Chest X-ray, PA view. Patient: 36 years old, sex M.
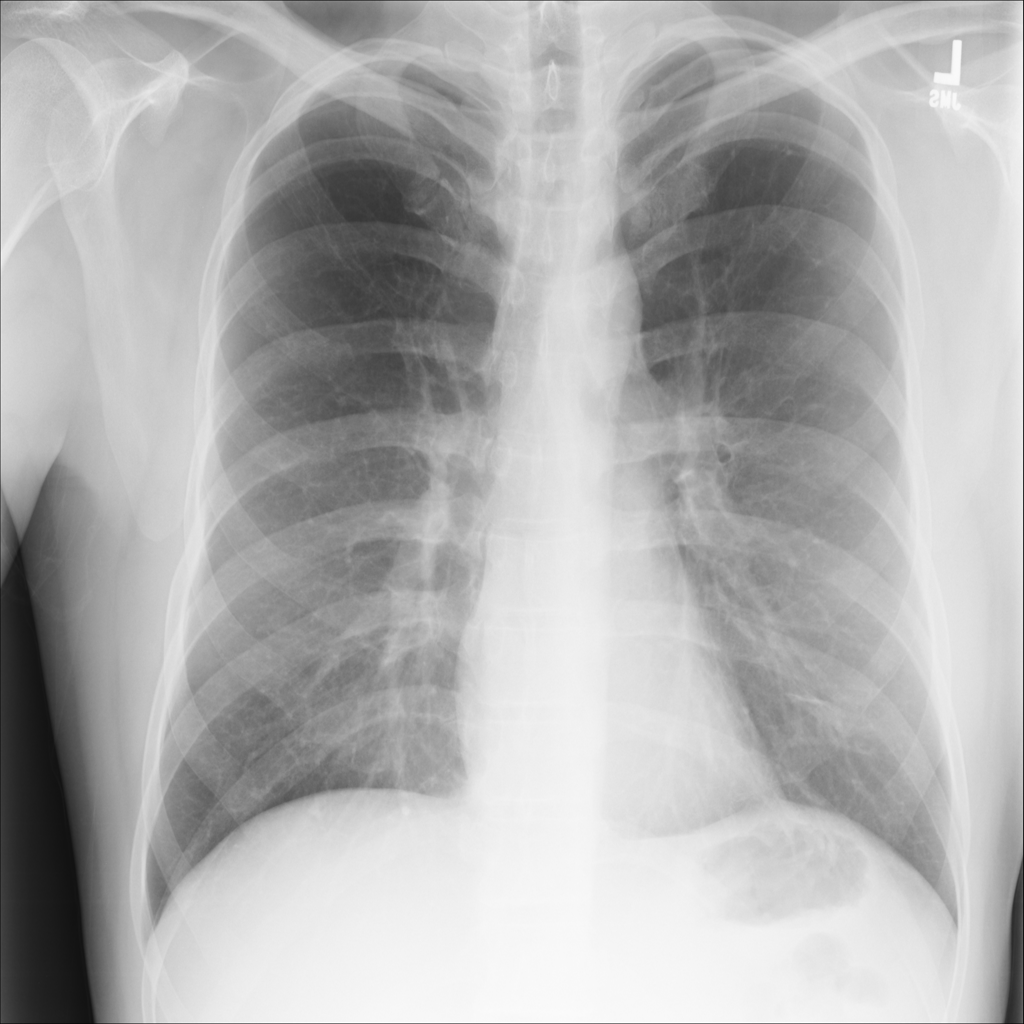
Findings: Atelectasis